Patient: sex M, age 54
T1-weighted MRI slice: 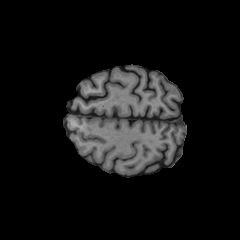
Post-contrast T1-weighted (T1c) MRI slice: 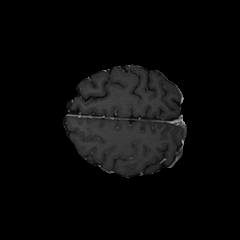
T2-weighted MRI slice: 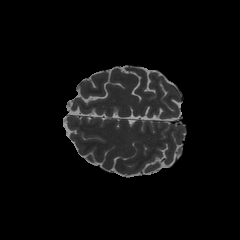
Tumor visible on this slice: no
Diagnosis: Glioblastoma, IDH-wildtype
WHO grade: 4